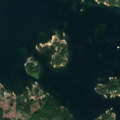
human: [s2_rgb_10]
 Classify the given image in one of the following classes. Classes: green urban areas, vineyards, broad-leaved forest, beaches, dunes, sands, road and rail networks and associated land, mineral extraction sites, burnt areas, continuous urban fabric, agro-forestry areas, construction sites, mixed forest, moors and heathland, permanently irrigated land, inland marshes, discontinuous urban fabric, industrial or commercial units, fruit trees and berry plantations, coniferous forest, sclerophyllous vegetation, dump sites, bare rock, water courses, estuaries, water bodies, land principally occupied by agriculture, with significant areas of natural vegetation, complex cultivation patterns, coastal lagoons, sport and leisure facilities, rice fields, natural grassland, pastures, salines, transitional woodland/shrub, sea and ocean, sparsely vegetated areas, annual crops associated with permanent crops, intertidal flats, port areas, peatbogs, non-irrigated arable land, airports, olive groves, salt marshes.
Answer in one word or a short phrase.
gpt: broad-leaved forest, coniferous forest, mixed forest, bare rock, sea and ocean